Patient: sex M, age 72
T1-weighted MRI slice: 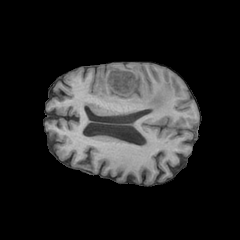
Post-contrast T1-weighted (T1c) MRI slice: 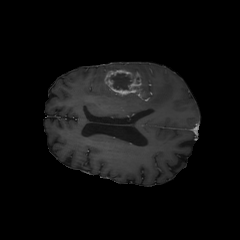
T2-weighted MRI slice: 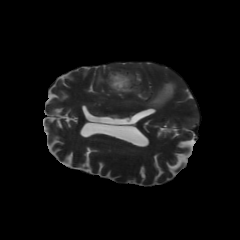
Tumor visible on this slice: yes
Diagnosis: Glioblastoma, IDH-wildtype
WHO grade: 4